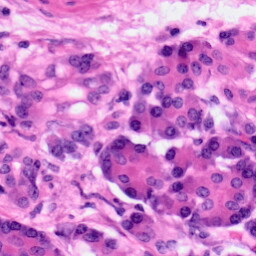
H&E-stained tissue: Pancreatic